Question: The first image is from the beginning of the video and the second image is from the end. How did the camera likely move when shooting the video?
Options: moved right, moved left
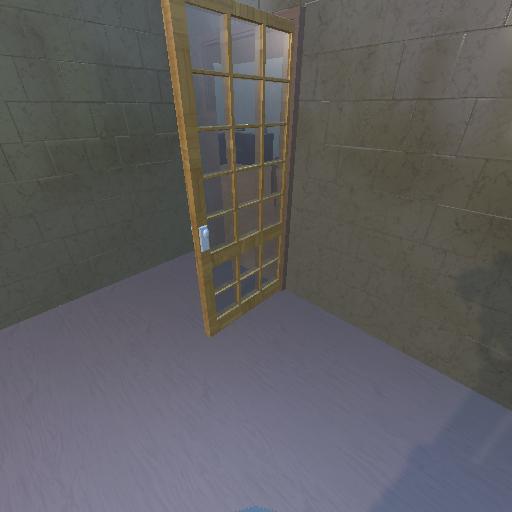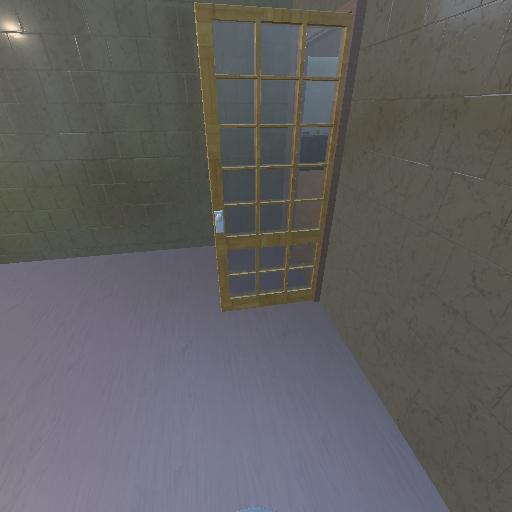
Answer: moved right